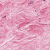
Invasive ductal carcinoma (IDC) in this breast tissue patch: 0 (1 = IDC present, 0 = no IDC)